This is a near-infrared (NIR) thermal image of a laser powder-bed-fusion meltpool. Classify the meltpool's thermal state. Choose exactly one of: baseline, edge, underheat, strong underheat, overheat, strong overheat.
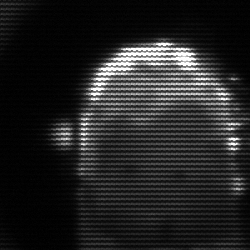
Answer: baseline